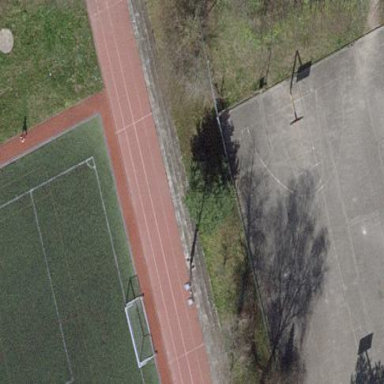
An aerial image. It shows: Basketball court on pitch.